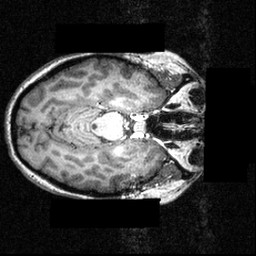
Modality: T1w
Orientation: axial
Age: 21
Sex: female
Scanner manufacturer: siemens
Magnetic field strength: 3.951 T
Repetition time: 1.5 s
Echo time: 0.00335 s